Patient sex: M
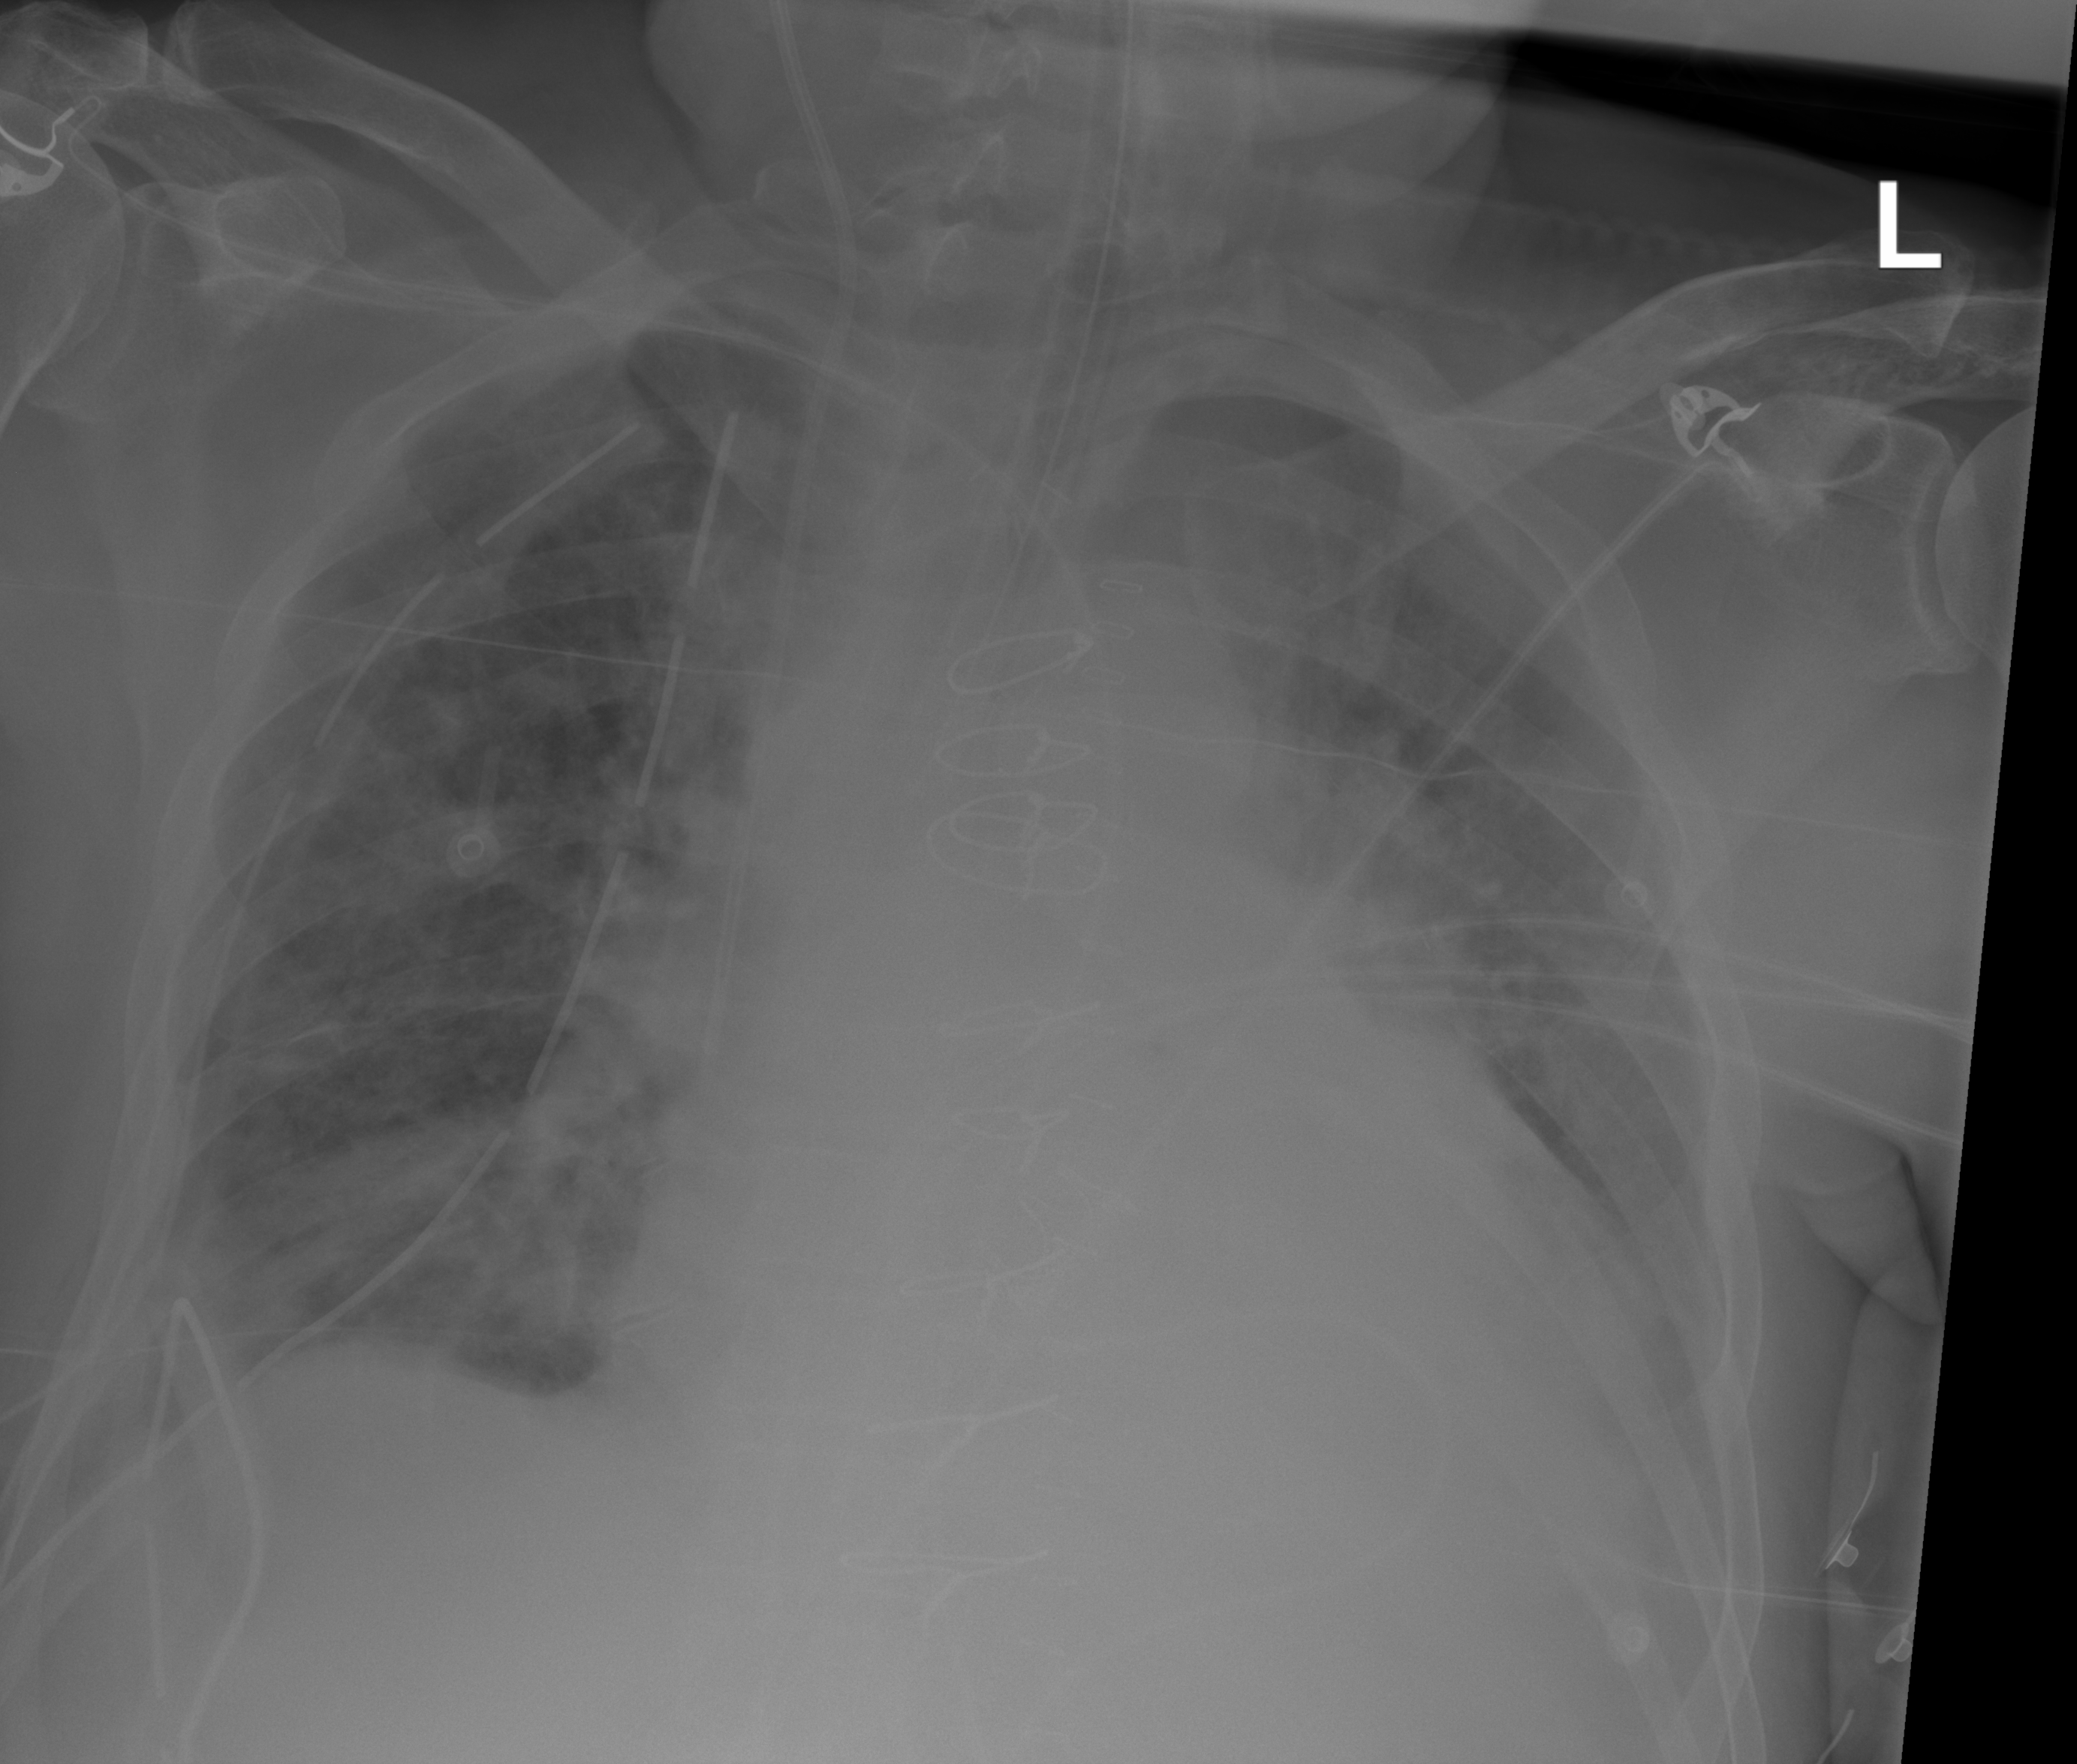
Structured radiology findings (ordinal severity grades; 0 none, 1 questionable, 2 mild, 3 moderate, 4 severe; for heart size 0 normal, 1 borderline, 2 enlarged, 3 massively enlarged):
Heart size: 2
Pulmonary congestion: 2
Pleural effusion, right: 0
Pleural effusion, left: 2
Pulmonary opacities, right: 2
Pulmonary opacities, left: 2
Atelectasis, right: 2
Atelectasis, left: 2